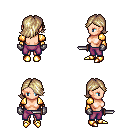
a pixel art fantasy rpg character, female body template, human, light skin, gold arm armor, magenta pants, white blonde swoop hairstyle, metal gloves, gold boots, dagger, four views (front, back, left, right), 2x2 character sprite sheet, small pixel art, hard edges, no anti-aliasing